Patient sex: M
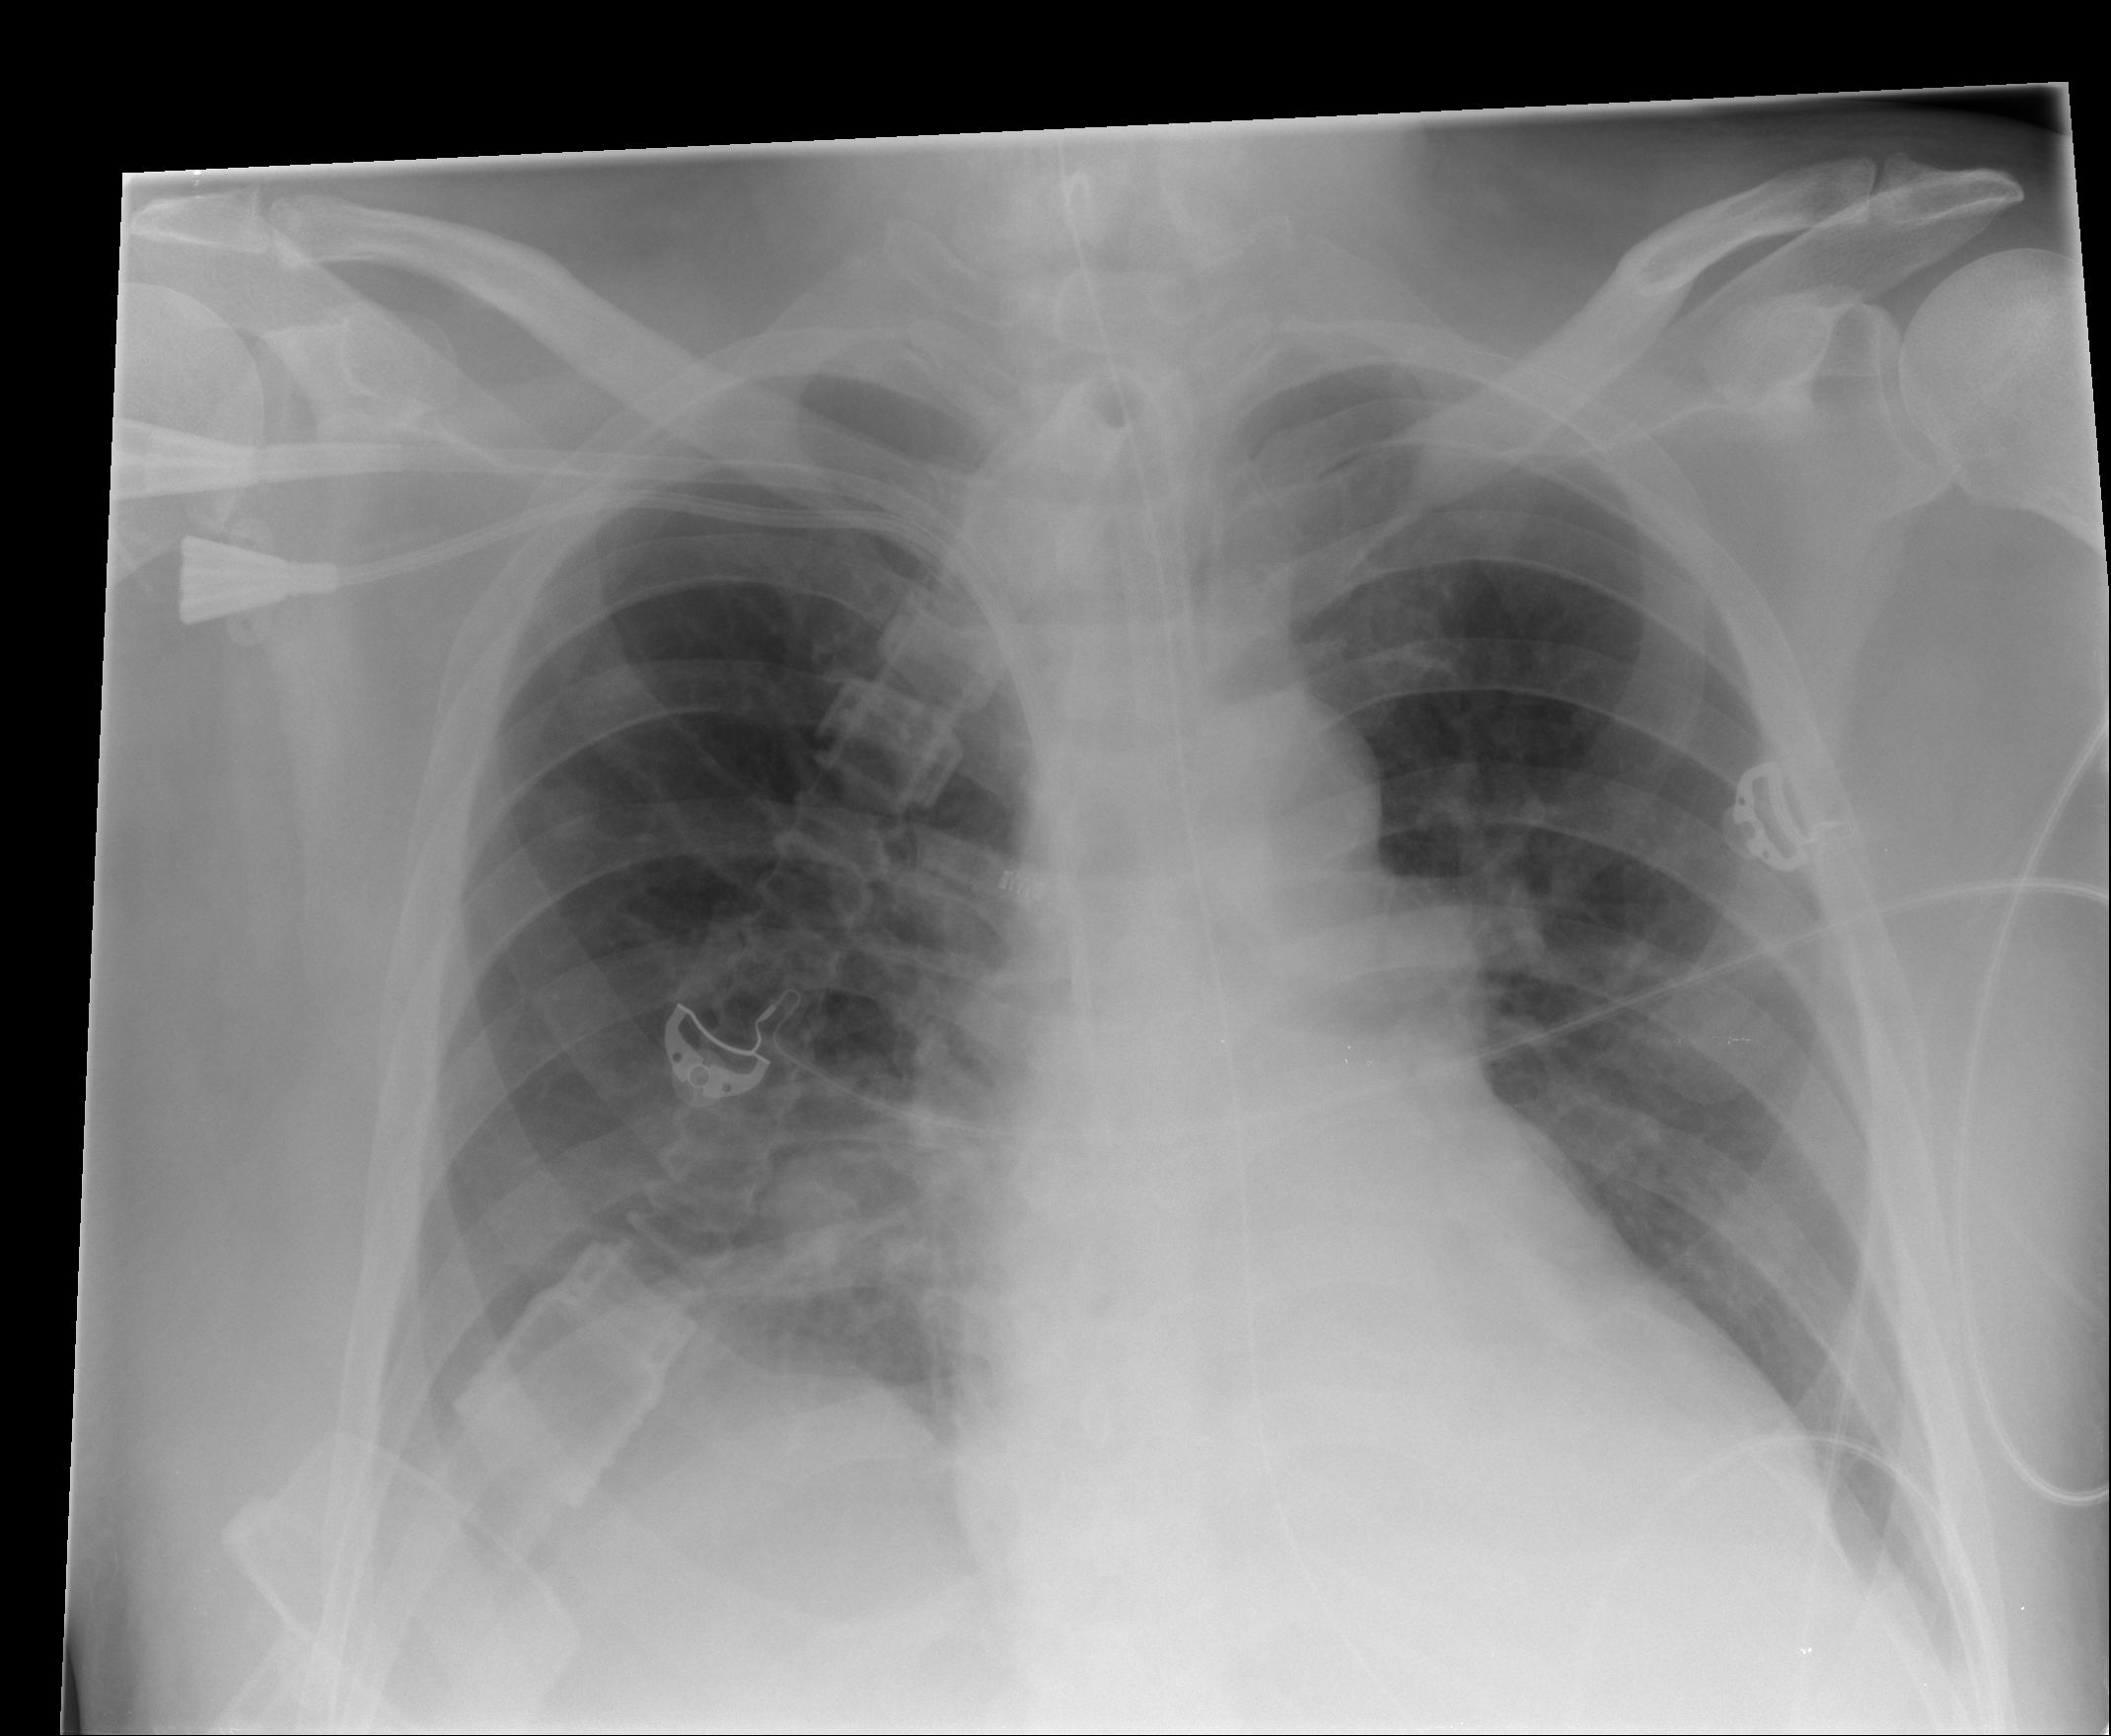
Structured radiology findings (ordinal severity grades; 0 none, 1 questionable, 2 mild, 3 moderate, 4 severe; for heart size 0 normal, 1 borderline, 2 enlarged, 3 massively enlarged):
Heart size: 0
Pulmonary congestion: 0
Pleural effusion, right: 2
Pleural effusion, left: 0
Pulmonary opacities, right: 2
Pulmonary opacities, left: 0
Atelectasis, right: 2
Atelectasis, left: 0